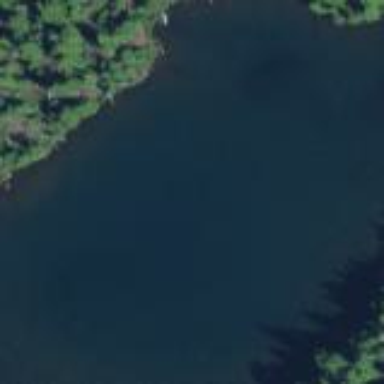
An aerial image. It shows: Beautiful lake surrounded by nature.